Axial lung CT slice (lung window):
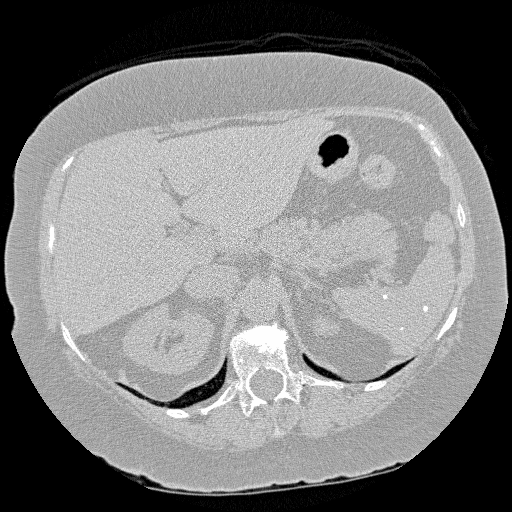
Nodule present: no